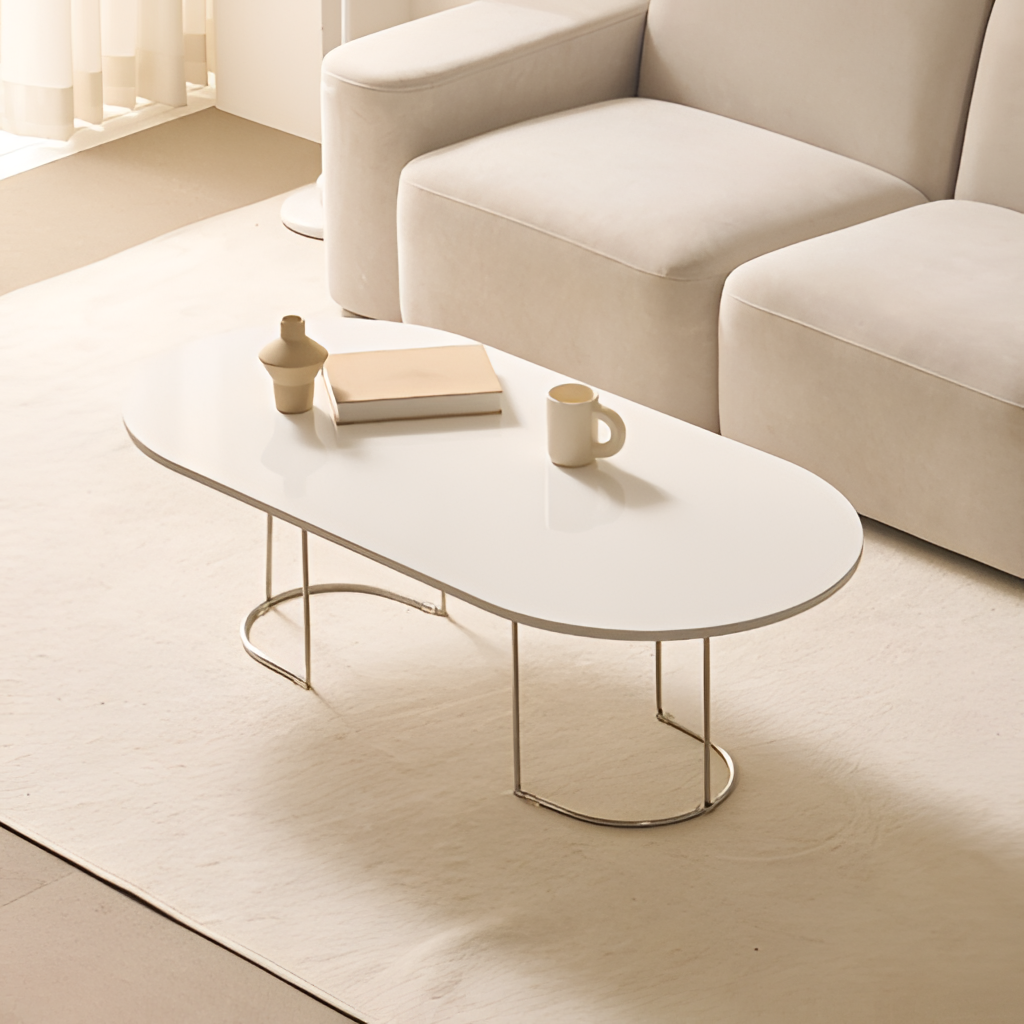
living room, beige fabric sofa, beige fabric flooring, with geometric pattern, minimalist, beige fabric wallpaper, with solid pattern